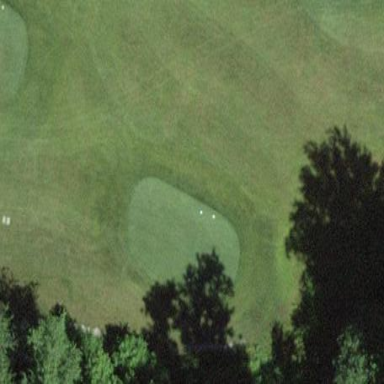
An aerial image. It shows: Golf tee.